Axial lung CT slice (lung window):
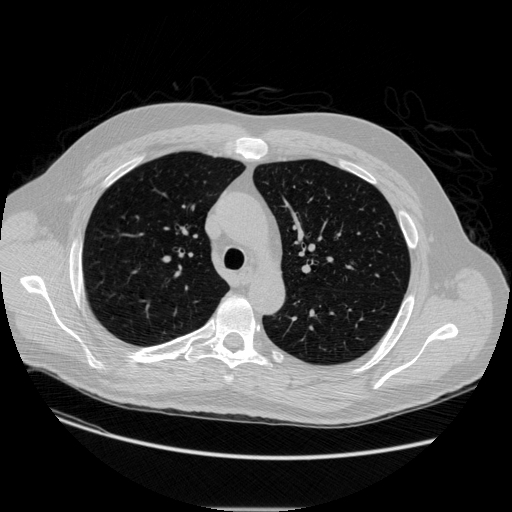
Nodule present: no